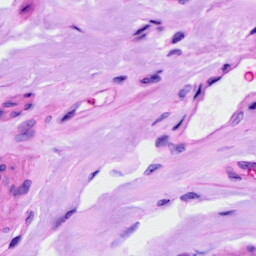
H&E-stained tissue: Ovarian